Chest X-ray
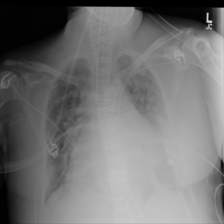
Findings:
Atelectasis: positive
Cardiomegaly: negative
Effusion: positive
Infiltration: positive
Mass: negative
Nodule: negative
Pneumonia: negative
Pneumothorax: negative
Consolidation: negative
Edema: positive
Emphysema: negative
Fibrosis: negative
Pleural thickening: negative
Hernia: negative